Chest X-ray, AP view. Patient: 28 years old, sex F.
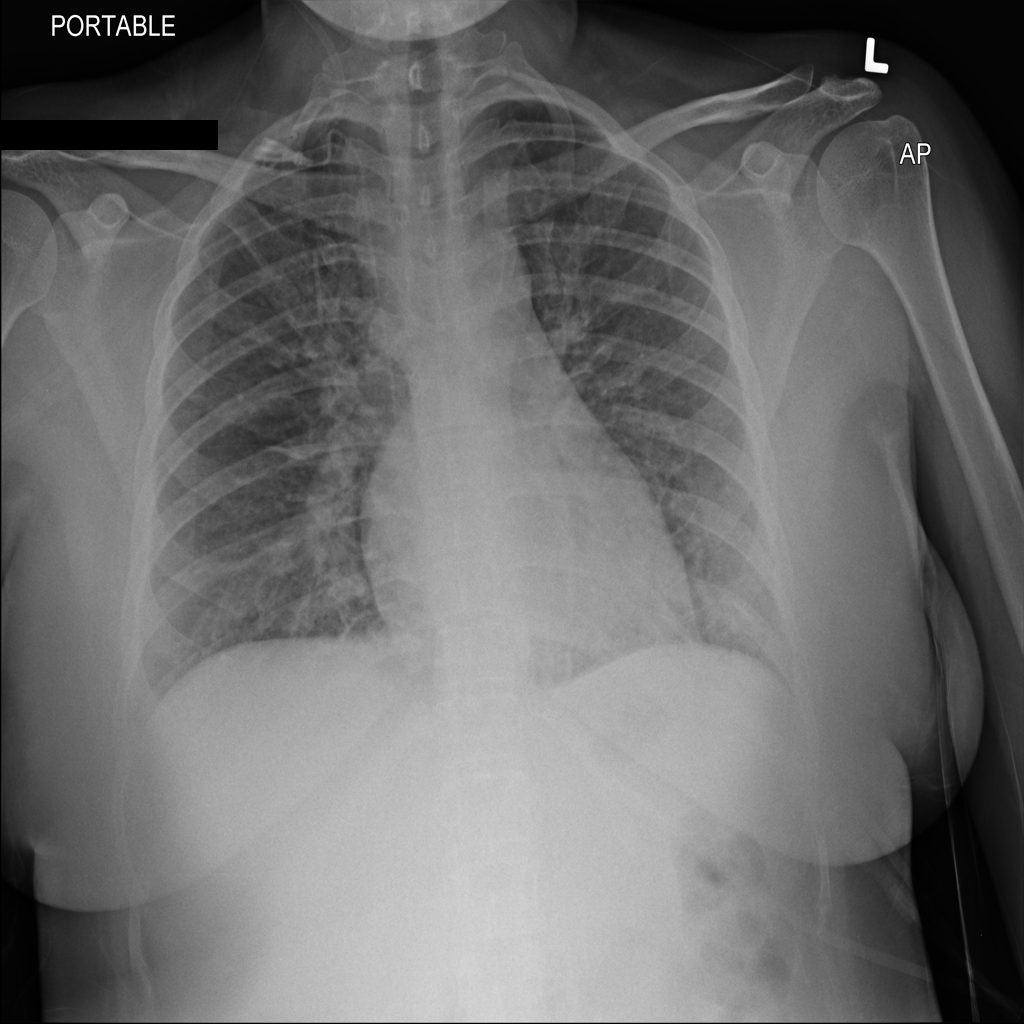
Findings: No Finding